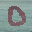
Label: 0